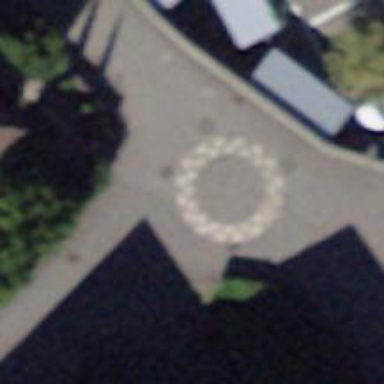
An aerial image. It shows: Mini roundabout on the road.